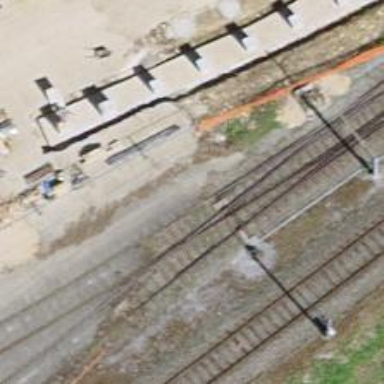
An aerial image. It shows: Single-track railway spur.